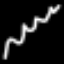
Label: squiggle